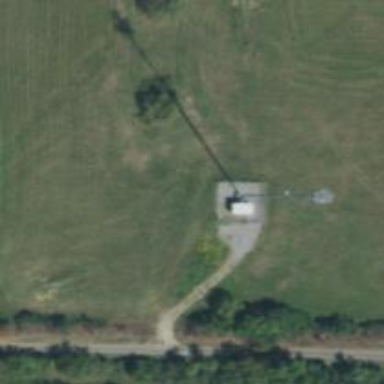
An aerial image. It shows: Communications tower of type communication.